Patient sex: F
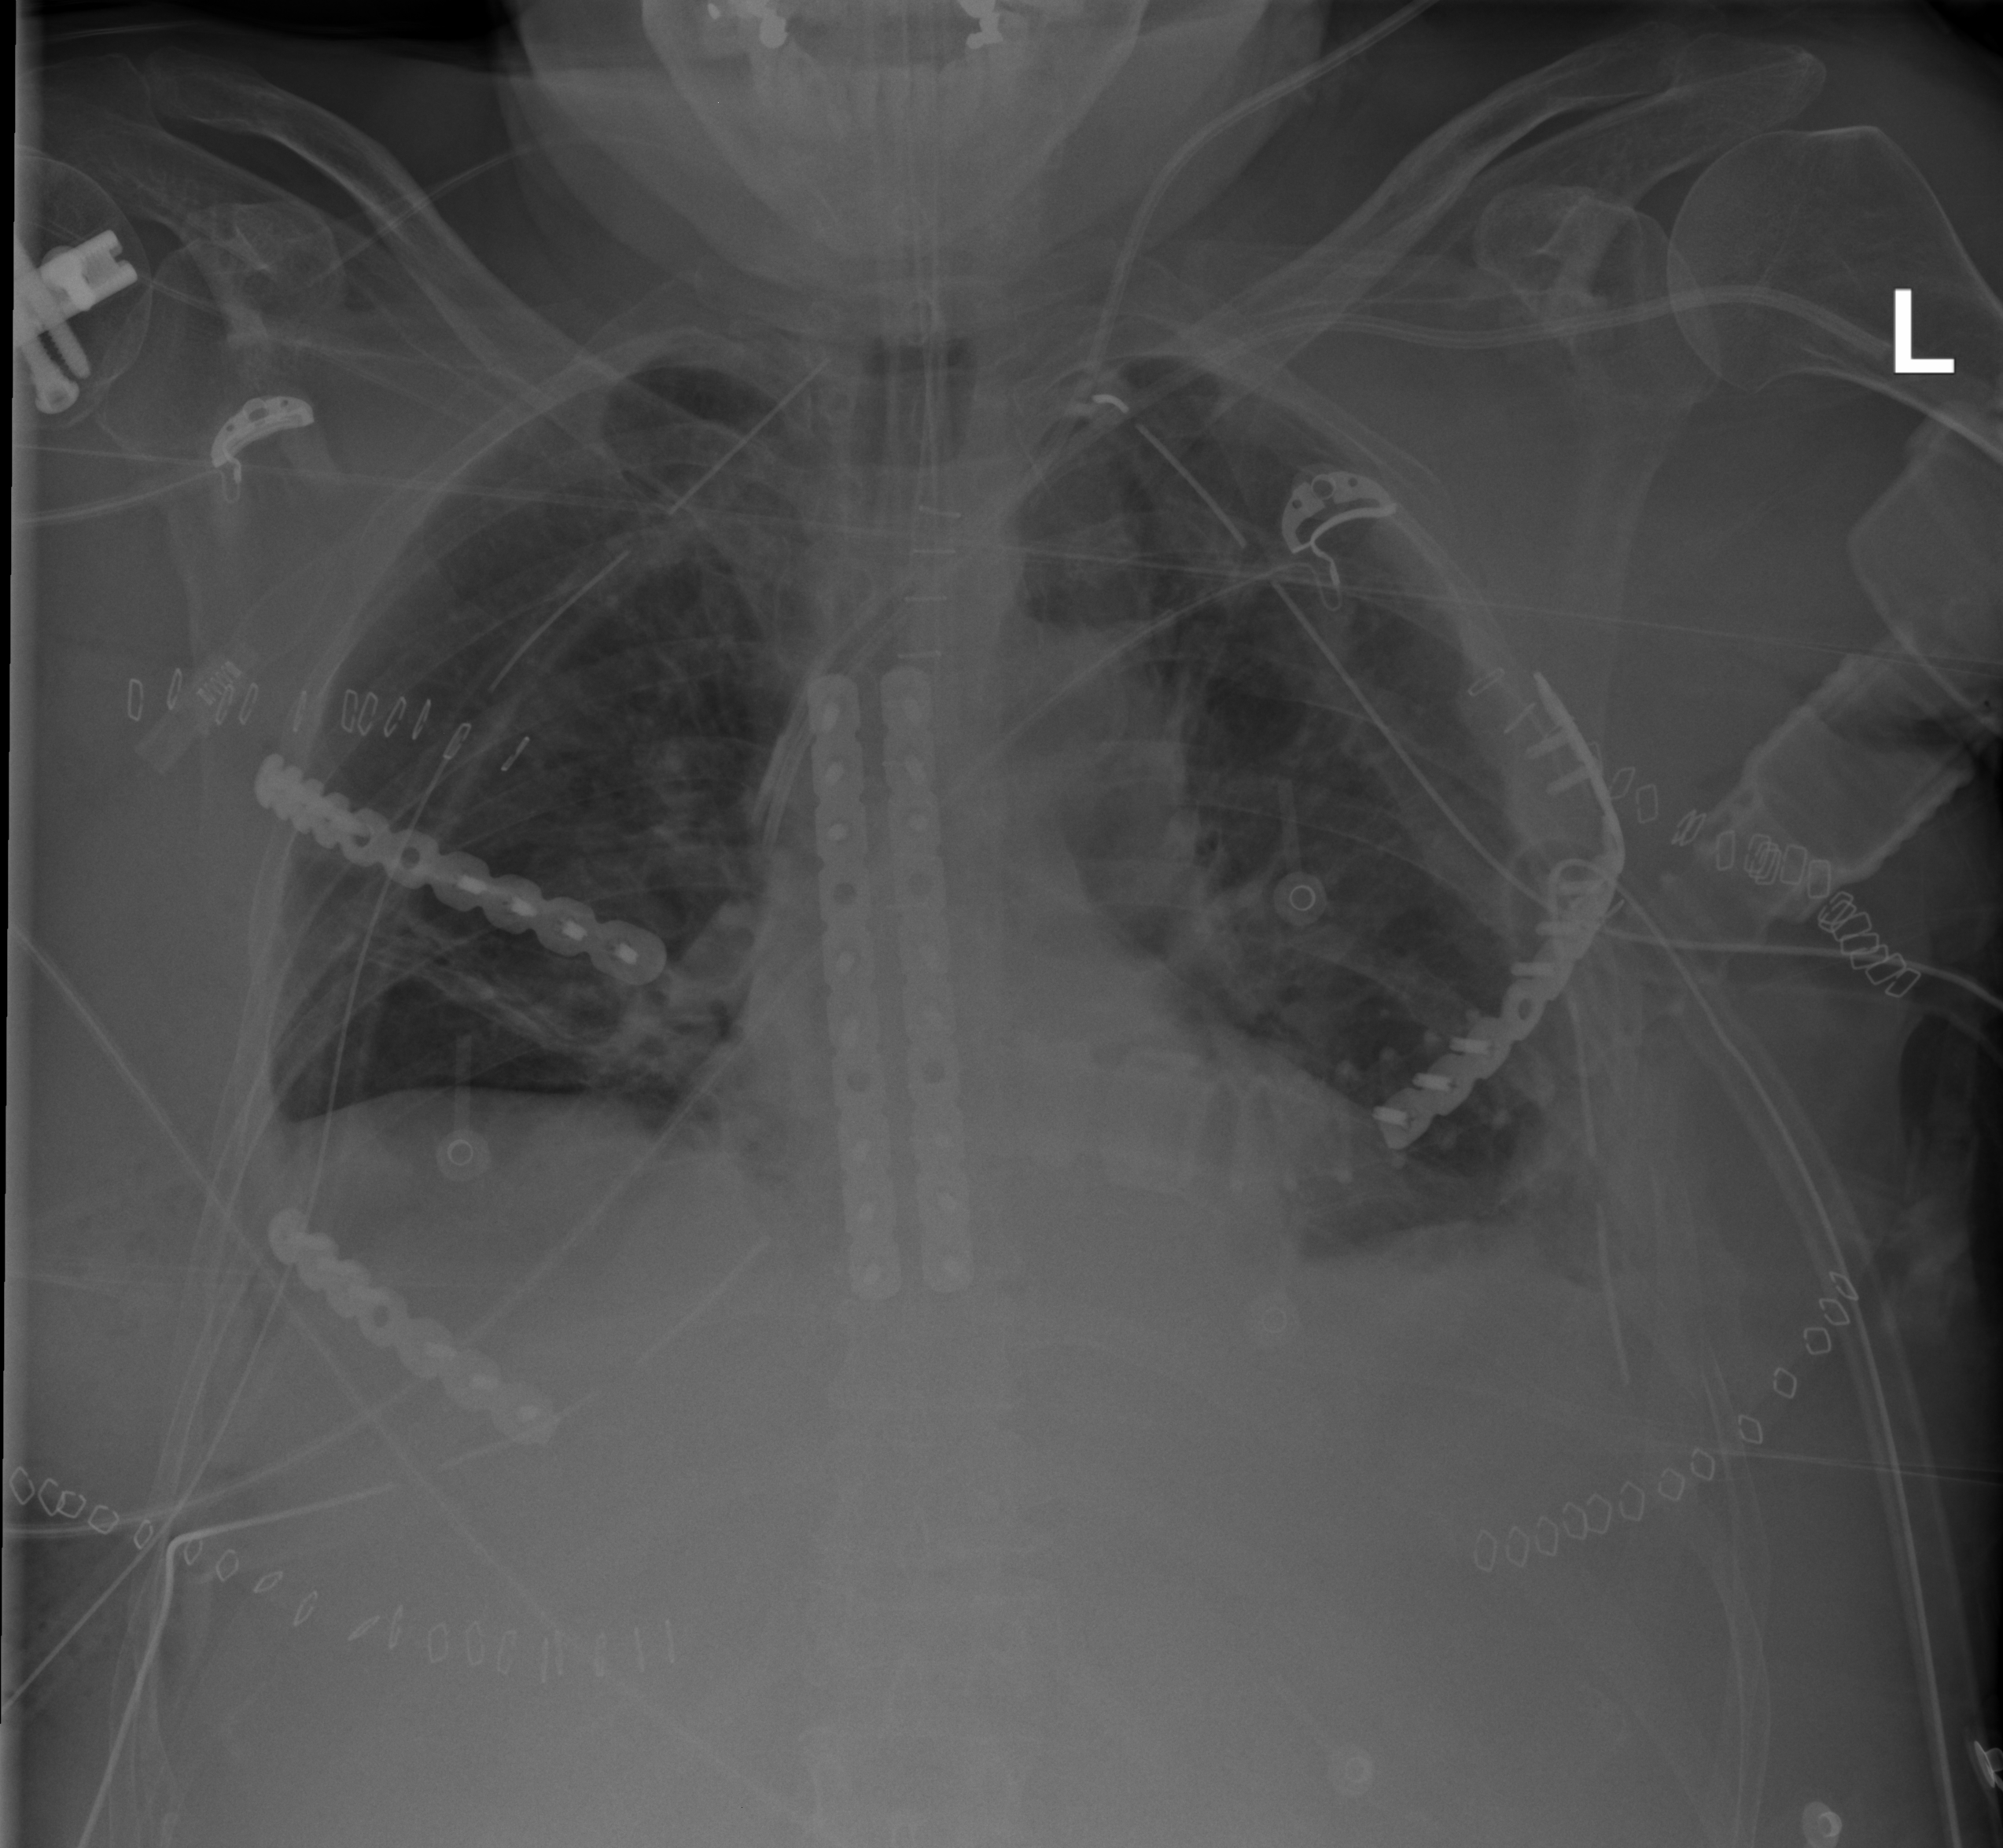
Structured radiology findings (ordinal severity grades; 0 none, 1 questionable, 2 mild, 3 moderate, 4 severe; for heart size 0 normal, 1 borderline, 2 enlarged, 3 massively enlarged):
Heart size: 0
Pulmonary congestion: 1
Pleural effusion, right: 2
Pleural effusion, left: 2
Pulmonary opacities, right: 0
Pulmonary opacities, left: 0
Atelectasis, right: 2
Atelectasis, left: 2